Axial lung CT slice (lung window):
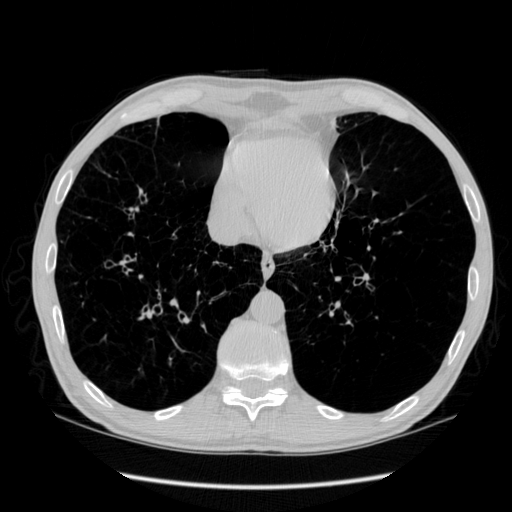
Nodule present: no